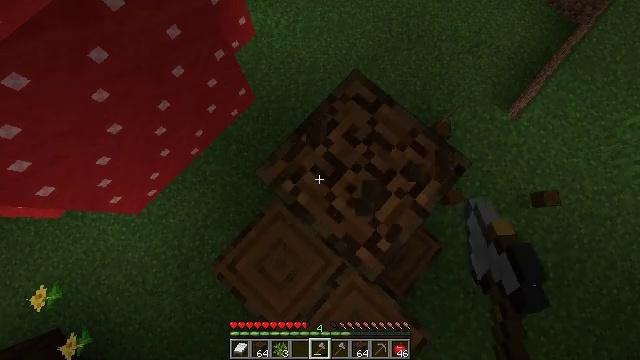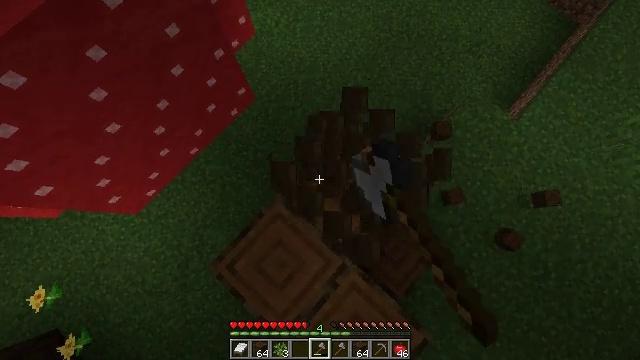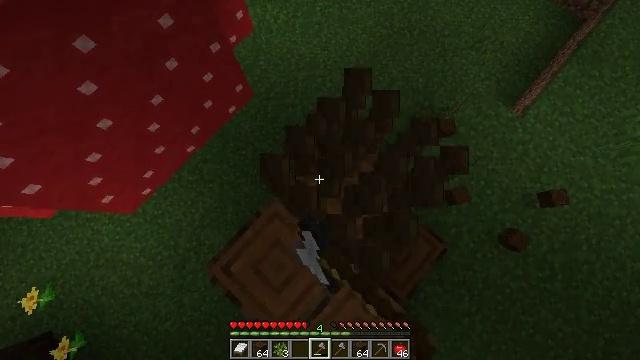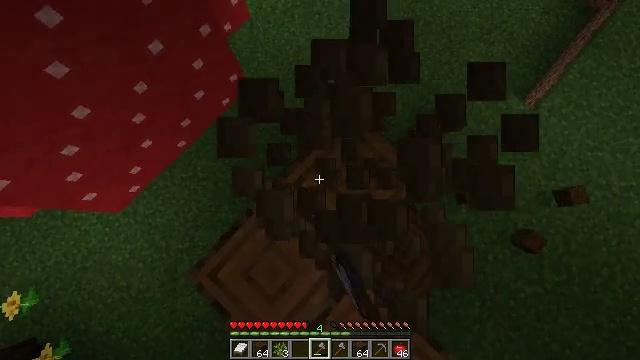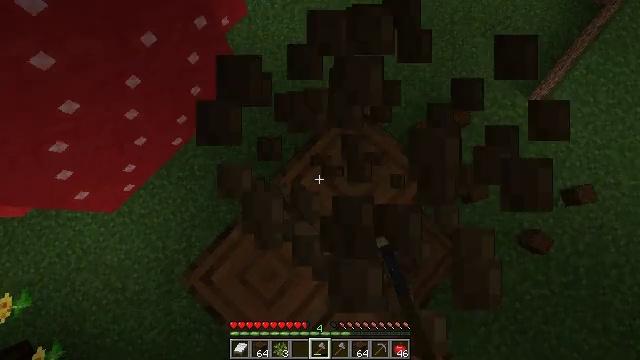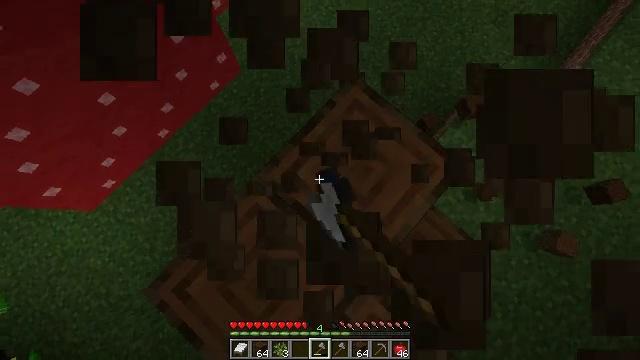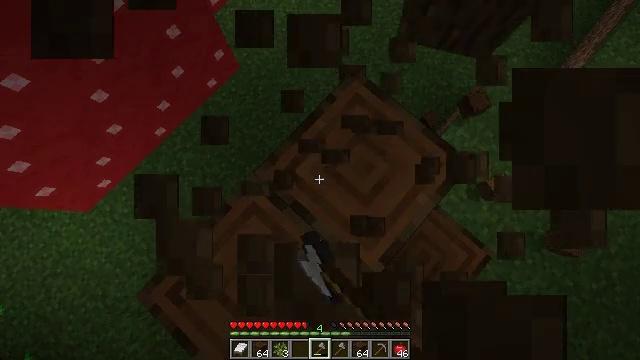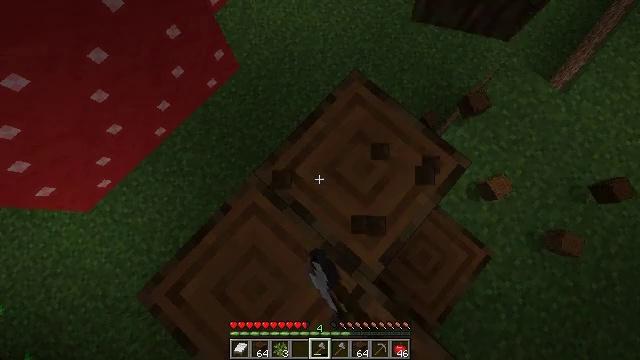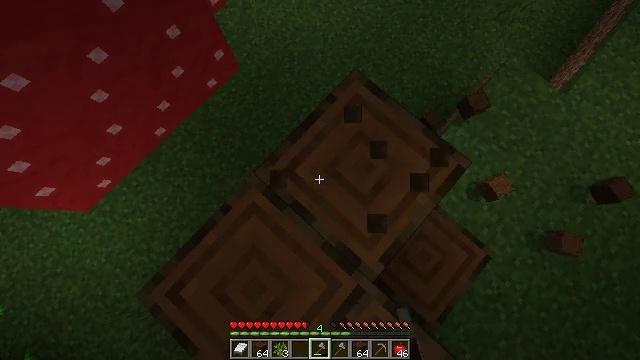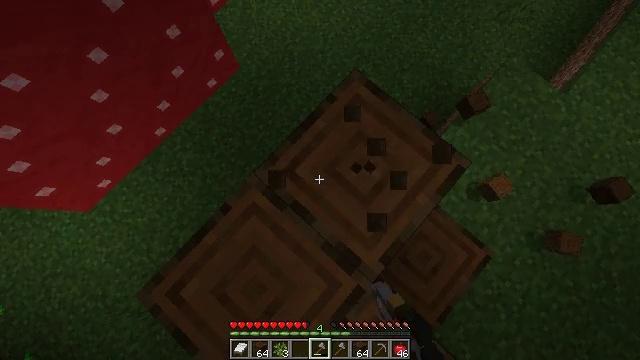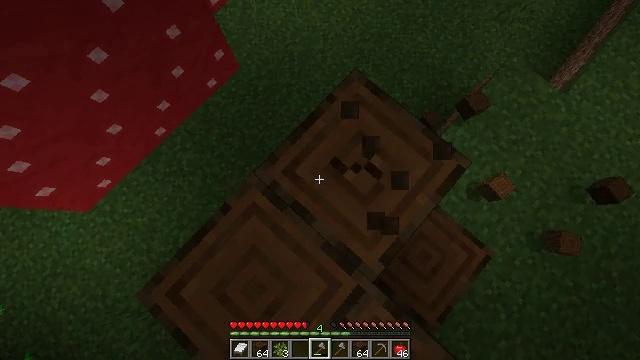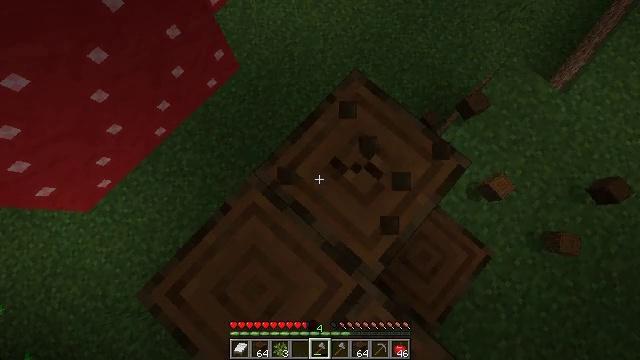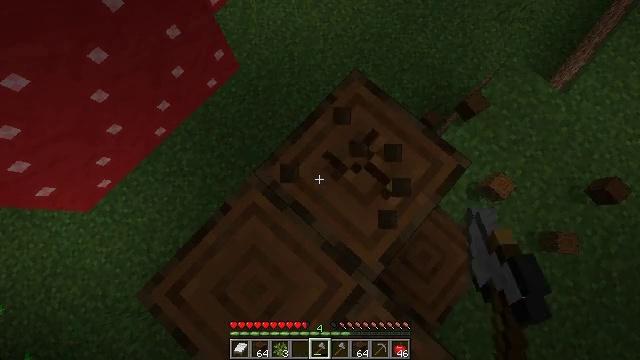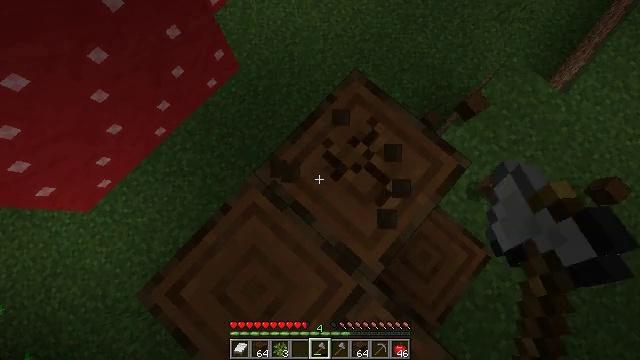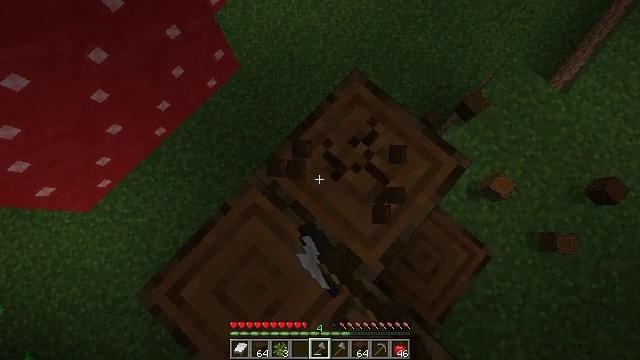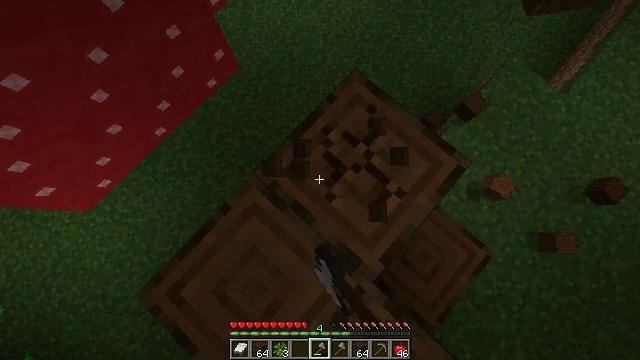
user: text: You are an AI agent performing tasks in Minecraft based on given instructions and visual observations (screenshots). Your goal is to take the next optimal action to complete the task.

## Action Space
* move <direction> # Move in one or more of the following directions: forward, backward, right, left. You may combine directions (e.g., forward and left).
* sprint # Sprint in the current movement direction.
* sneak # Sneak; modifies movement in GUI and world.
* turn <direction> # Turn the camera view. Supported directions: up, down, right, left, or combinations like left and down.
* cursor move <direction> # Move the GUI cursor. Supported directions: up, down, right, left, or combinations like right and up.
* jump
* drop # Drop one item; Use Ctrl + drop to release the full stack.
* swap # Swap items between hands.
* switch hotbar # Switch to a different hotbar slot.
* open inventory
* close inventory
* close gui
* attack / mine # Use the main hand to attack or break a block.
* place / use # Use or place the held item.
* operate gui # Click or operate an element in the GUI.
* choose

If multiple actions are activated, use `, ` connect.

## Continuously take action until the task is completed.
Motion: motion action
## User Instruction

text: Gather dark oak log for crafting.
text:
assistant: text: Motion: attack / mine
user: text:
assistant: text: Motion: attack / mine
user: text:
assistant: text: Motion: attack / mine
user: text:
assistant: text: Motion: attack / mine
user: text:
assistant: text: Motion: attack / mine
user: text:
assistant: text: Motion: attack / mine
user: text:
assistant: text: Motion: attack / mine
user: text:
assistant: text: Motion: attack / mine
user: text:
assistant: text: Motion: attack / mine
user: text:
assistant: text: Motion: attack / mine
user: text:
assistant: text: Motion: attack / mine
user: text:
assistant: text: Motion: attack / mine
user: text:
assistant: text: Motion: attack / mine
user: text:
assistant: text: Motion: attack / mine
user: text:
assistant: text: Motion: attack / mine
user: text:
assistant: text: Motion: attack / mine
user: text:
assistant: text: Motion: attack / mine
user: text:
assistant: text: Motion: attack / mine
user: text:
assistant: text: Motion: attack / mine
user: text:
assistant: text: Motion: attack / mine
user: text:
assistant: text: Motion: attack / mine
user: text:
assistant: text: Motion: attack / mine
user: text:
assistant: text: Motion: turn left and down, attack / mine
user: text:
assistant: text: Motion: turn left, attack / mine
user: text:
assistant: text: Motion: turn left, attack / mine
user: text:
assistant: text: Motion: turn left and up, attack / mine
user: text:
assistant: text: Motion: turn left, attack / mine
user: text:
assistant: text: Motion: turn left, attack / mine
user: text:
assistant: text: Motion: turn left and up, attack / mine
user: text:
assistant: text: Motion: turn left and up, attack / mine